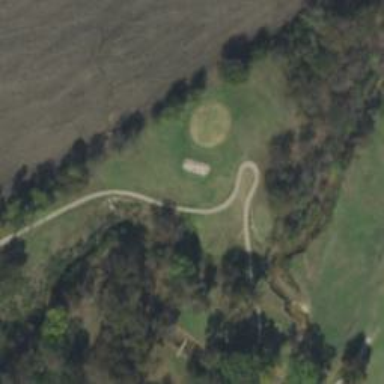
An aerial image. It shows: Path for both road and golf.